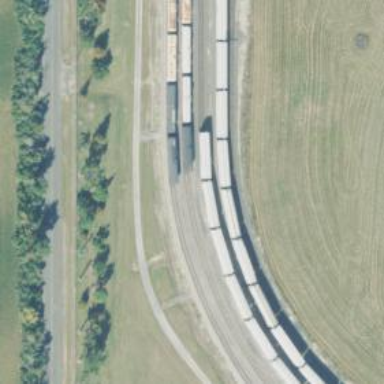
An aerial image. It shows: Rail spur service.